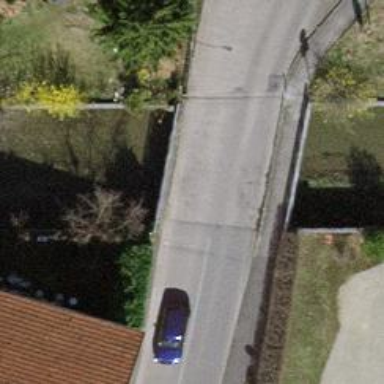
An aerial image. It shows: Retaining wall.